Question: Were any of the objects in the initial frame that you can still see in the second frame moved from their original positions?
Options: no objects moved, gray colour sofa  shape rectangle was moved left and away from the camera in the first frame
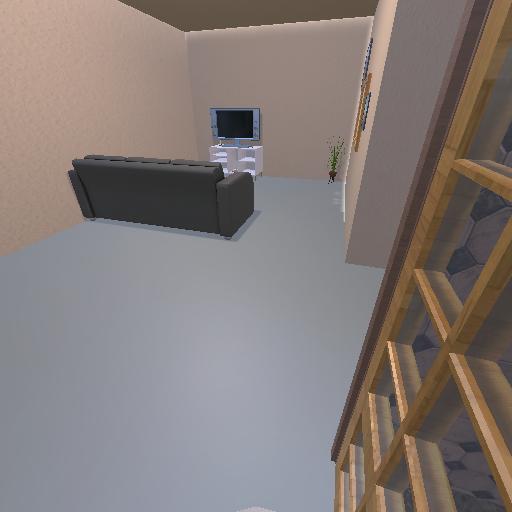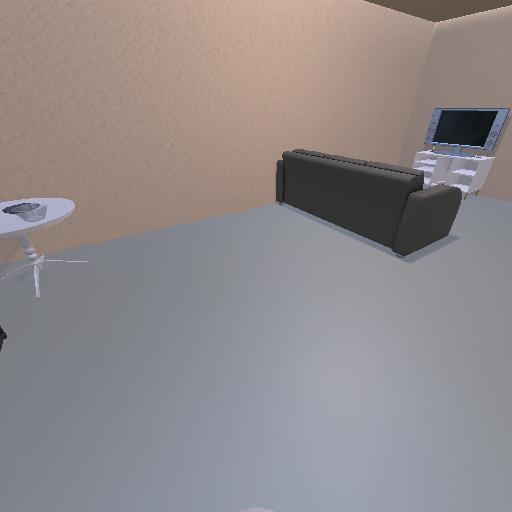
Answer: no objects moved